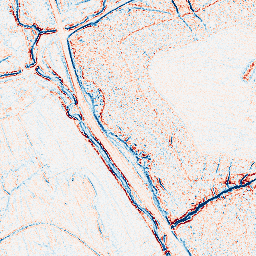
Category: edge_preserving
Decomposition family: bilateral
Decomposition parameters: d: 5
sigma_color: 25
sigma_space: 150
Upsampling method: edge_directed
Upsampling parameters: scale: 2
Upsampling scale: 2